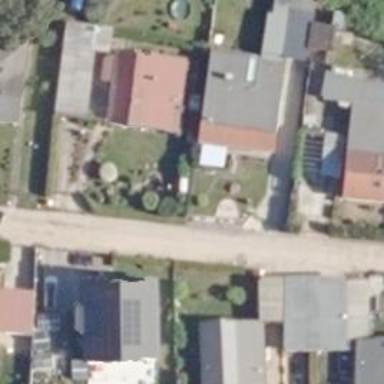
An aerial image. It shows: Residential road with gravel surface.